Question: I've recently gotten frustrated by the same issue as reported <URL>.
I therefore created a similar hack, but in a fairly complex plot where I was trying to demonstrate several things at once. The plot required setting the size of points to a small value so therefore I needed 'override.aes' to have points large enough in the legend. Since I was using 'alpha' as well as 'colour', I introduced both into the same legend key.
However, bizarrely (at least to me), the 'aes' override creates ugly whitespace between the legend key box margin and the fill, as shown in the map with and without the size aes override:

How does this happen, and how can I make it go away? Any help would be much appreciated.
Here's the code to reproduce this. As said, my true plot is more complex than this but this shows the general idea.
'''
## create an example using the world data
require(rworldmap)
require(rgeos)
require(ggplot2)
require(viridis)
## Load world map and subset
world <- getMap()
world <- world[!world@data$ADMIN %in% c("French Southern and Antarctic Lands",
"Heard Island and McDonald Islands",
"French Guiana"),] #NA entries for these in REGION col
world <- world[world@data$REGION == "South America",]
world@data$id = rownames(world@data)
## create example where we have NA for the fill variable
world@data$fillvar <- world@data$LAT
world@data$fillvar[round(world@data$LAT) == -9] <- NA #Peru
## create spatial data frame for plotting
polydf = ggplot2::fortify(world, region="id")
polydf <- merge(polydf, world@data, by="id")
## create arbitrary grouping variable
polydf$groupvar <- ifelse(polydf$NAME == "Bolivia", "Bolivia", "NotBolivia") # the two main classes
# simulate hack where we name the NA fill case as a new grouping level (which we will use alpha for)
polydf$groupvar[is.na(polydf$fillvar)] <- 'Removed'
polydf$groupvar <- factor(polydf$groupvar)
## create centroid points to show the grouping with points, again manual hack for NA
pointsdf <- gCentroid(world[!is.na(world@data$fillvar),],byid=TRUE)
pointsdf <- as.data.frame(pointsdf@coords)
pointsdf$groupvar <- ifelse(rownames(pointsdf)=="Bolivia","Bolivia","NotBolivia")
pointsNA <- gCentroid(world[is.na(world@data$fillvar),], byid=TRUE)
pointsNA <- as.data.frame(pointsNA@coords)
pointsNA$groupvar <- "Removed"
pointsdf <- rbind(pointsdf, pointsNA)
pointsdf$groupvar <- factor(pointsdf$groupvar)
## plot with override.aes for size
sizeover <- ggplot(polydf) + theme_bw() +
aes(long,lat,group=group) +
geom_polygon(aes(fill=fillvar, alpha=groupvar)) + # shading also for groupvar
geom_path(color="black") +
coord_equal() +
scale_fill_viridis("Fill", na.value="black") +
geom_point(inherit.aes=FALSE, data=pointsdf, aes(x=x, y=y, group=groupvar, col=groupvar), size=1) +
scale_color_manual('Alpha + colour', values=c("black","transparent","white")) +
scale_alpha_manual('Alpha + colour', values=c(0.8,0.8, 1)) +
theme(legend.key = element_rect(colour = "black"), legend.box = "vertical", legend.position = "top") +
guides(color=guide_legend(override.aes = list(size=2)),
alpha=guide_legend(override.aes = list(alpha=c(1,1,1), fill=c('white','white','black'))))
## plot without override.aes for size
nosizeover <- ggplot(polydf) + theme_bw() +
aes(long,lat,group=group) +
geom_polygon(aes(fill=fillvar, alpha=groupvar)) + # shading also for groupvar
geom_path(color="black") +
coord_equal() +
scale_fill_viridis("Fill", na.value="black") +
geom_point(inherit.aes=FALSE, data=pointsdf, aes(x=x, y=y, group=groupvar, col=groupvar), size=1) +
scale_color_manual('Alpha + colour', values=c("black","transparent","white")) +
scale_alpha_manual('Alpha + colour', values=c(0.8,0.8, 1)) +
theme(legend.key = element_rect(colour = "black"), legend.box = "vertical", legend.position = "top") +
guides(alpha=guide_legend(override.aes = list(alpha=c(1,1,1), fill=c('white','white','black'))))
grid.arrange(sizeover, nosizeover, ncol=2)
'''
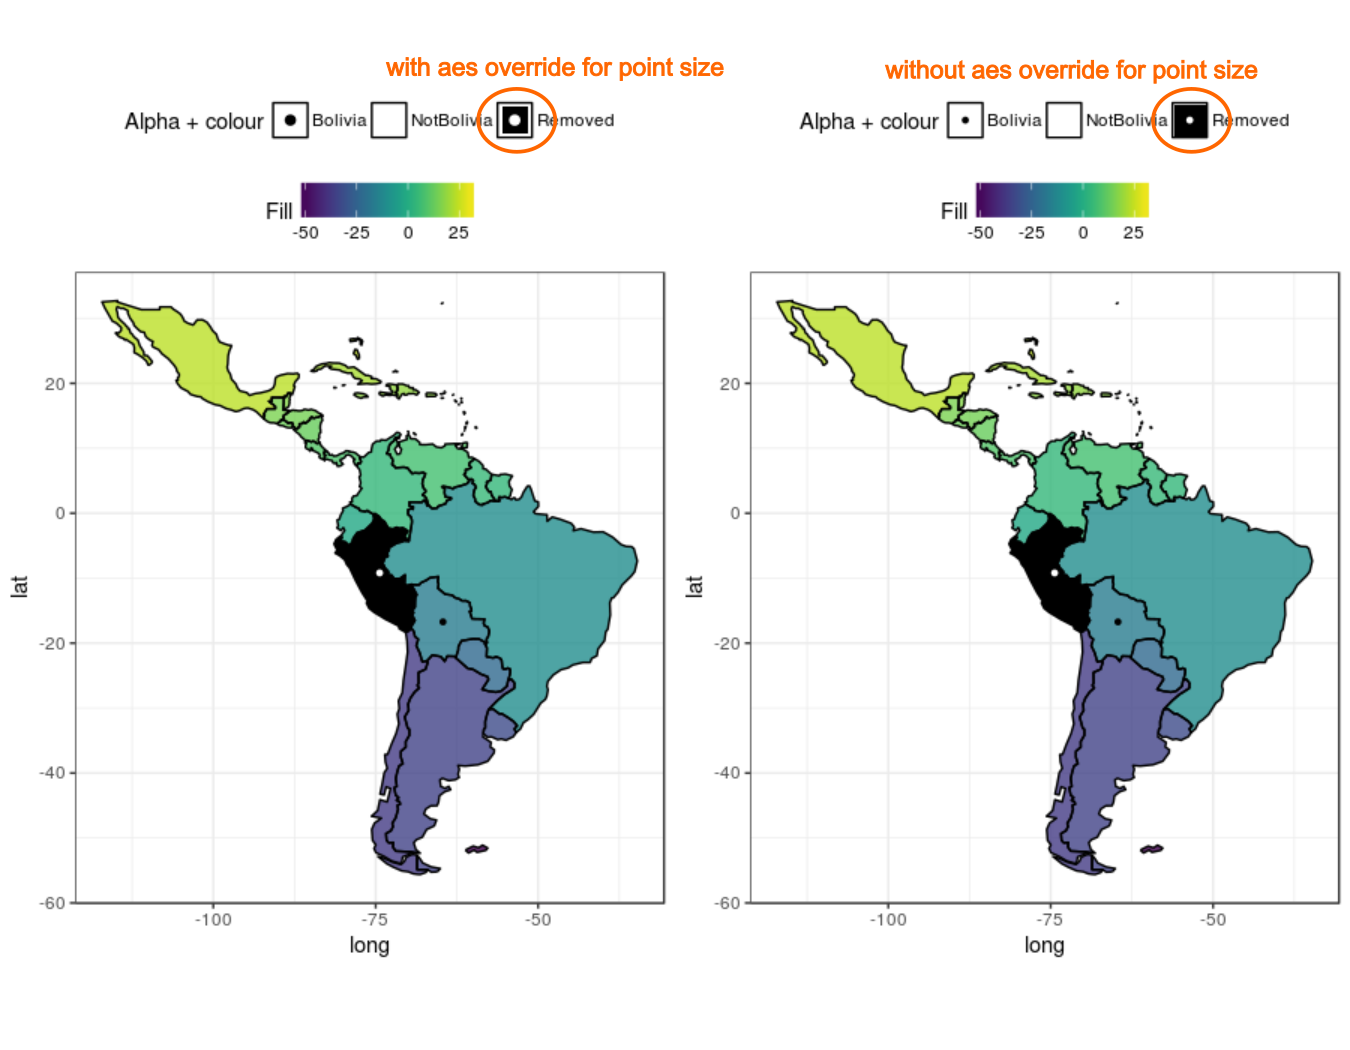
Answer: The problem exists in both figures ('sizeover' and 'nosizeover'), it's just more pronounced in the former. The guilty party is the function 'draw_key_polygon()' in ggplot2. It creates some space around the rectangle it draws, in proportion to the 'size' setting (see <URL>. I'm not quite sure why it's written like that, but presumably there's a reason.
The simplest solution is similar to <URL>'. In the case here, we don't even have to write a new one ourselves, we can just use an existing one:
'''
GeomPolygon$draw_key <- ggplot2::draw_key_rect
sizeover
'''
<URL>
The only problem that this has created is that now the legend outline appears a bit thin, because the filled rectangle is drawn on top of the outline. We can fix this by making the line a bit thicker, by adding this to the plot:
'''
+ theme(legend.key = element_rect(colour = "black", size = 1))
'''
<URL>
This seems like a reasonable solution to me.
Note that 'geom_polygon()' will continue using the modified legend drawing function for the remainder of your session. To undo, run:
'''
GeomPolygon$draw_key <- ggplot2::draw_key_polygon
'''